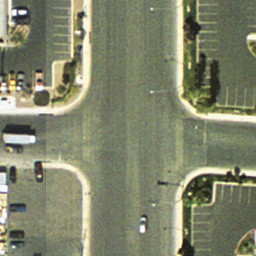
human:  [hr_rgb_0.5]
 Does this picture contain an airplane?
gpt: no

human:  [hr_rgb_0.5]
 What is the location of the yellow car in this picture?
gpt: upper left

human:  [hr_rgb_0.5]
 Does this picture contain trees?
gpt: yes